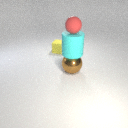
large brown metal sphere below small red rubber sphere